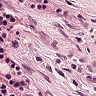
Metastatic tissue present: no